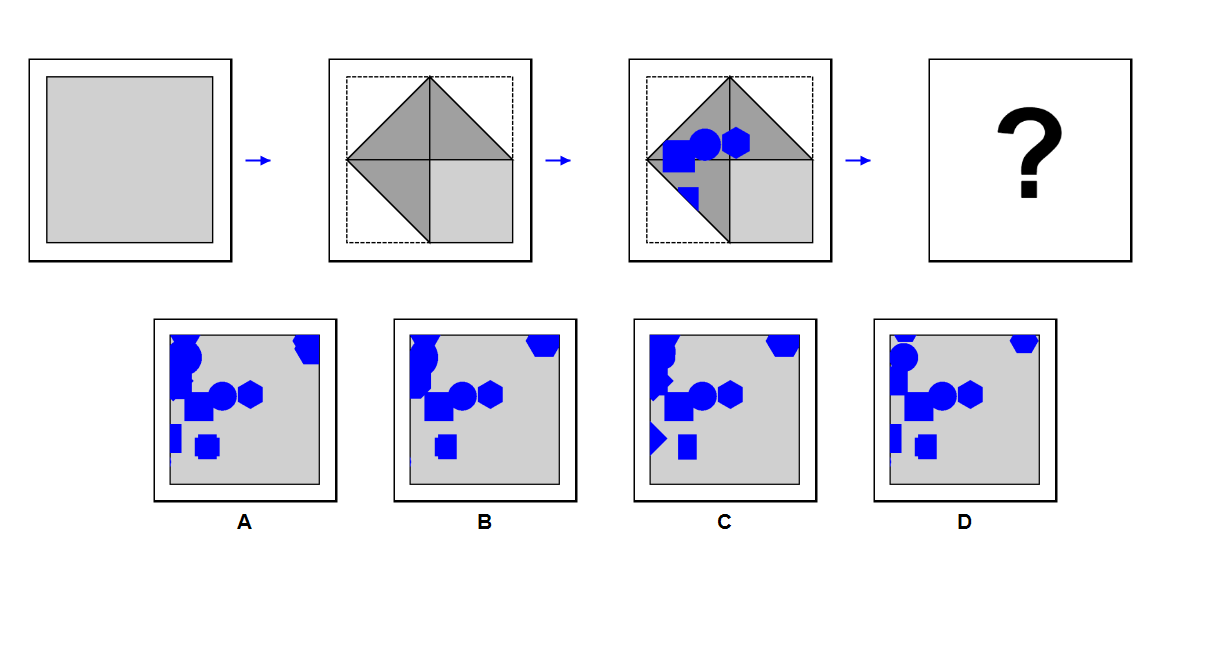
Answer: D